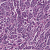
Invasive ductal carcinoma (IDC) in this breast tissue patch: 1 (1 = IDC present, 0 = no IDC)